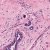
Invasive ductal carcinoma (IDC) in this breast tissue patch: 0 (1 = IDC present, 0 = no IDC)